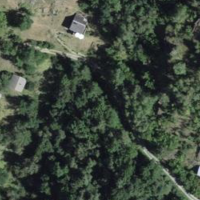
EUNIS habitat code: 23
Species observed at this site:
Lasiommata megera
Euplagia quadripunctaria
Lysandra coridon
Sedum album
Melanargia galathea